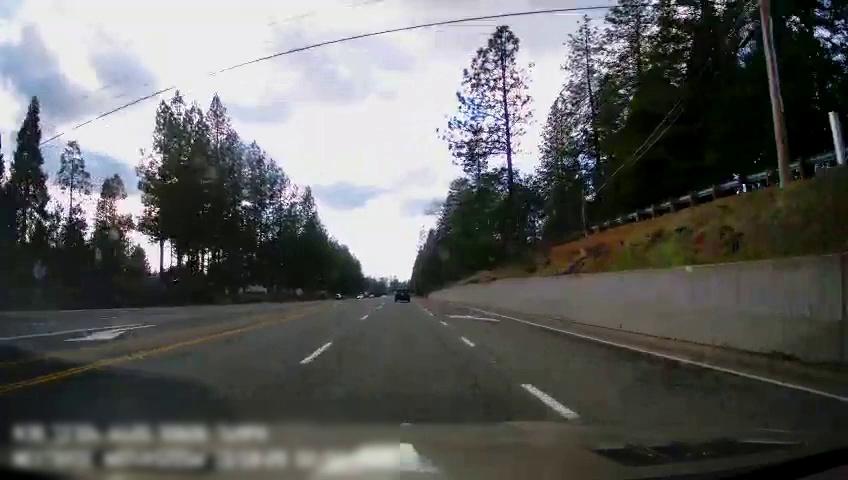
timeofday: Day
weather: Cloudy
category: Drivable Space
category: Vehicles | SUV
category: Lanes | Alternate Lane
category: Lanes | Opposite Lane
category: Lanes | Alternate Lane
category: Lanes | Current Lane
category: Lanes | Alternate Lane
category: Lanes | Alternate Lane